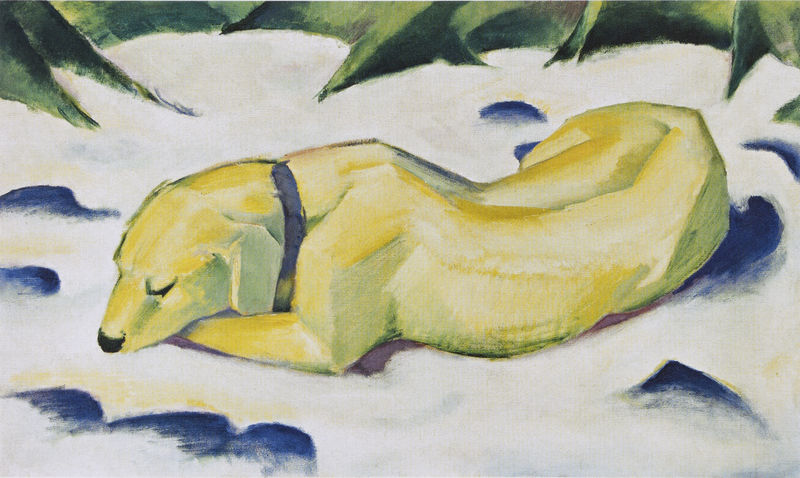
Titel: Liegender Hund im Schnee
Künstler: Franz Marc
Standort: Frankfurt (am Main)
Institution: Städelscher Museums-Verein e.V.
Schlagwörter: blau, gemälde, gruppe, himmel, kopf, mann, schatten, schlaf, weiß, bäume, gelb, grün, landschaft, ocker, bunt, frau, geschwungen, nase, rücken, schwarz, eis, hund, rot, schnee, tier, wolke, expressionismus, malerei, architektur, augen, gesicht, porträt, öl, boden, kind, ohren, wald, reiter, stilleben, welpe, liegen, schlafen, schlafend, halsband, abstrakt, farben, flächen, modern, formen, lila, violett, nautr, winter, liegend, bla, hallo, franz, wurzeln, schnauze, picasso, museum, fang, liegt, blauer, franz marc, marc, schläft, rückel, rüde, schlafender hund, kantig, schlaffen, kein bild